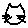
Label: cat